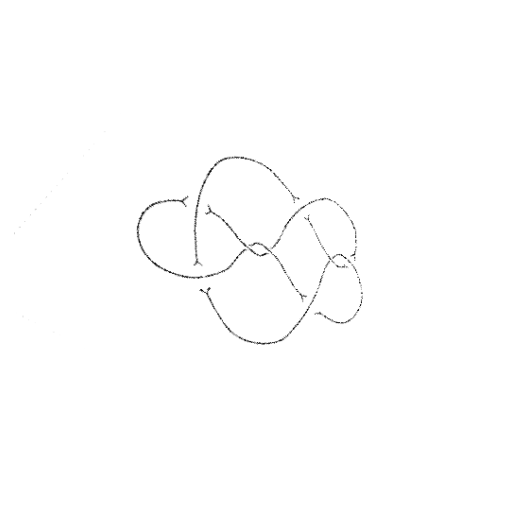
Crossing number: 8